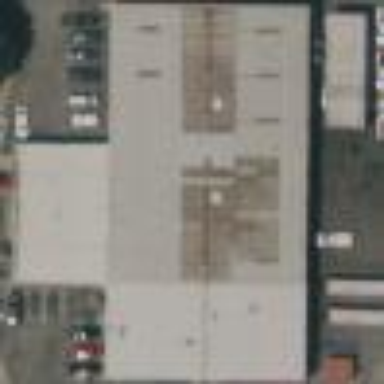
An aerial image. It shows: Industrial warehouse.